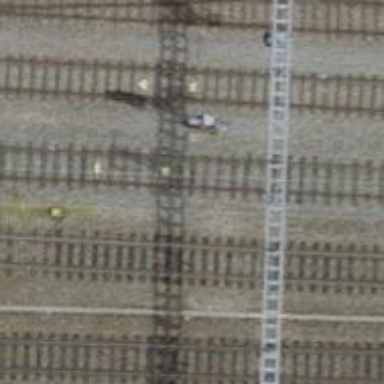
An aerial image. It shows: Single-track electrified railway siding with contact line.